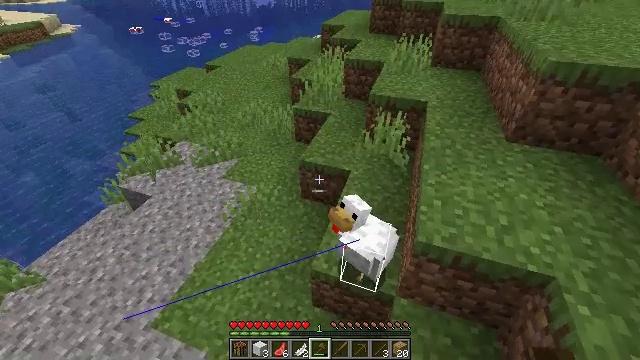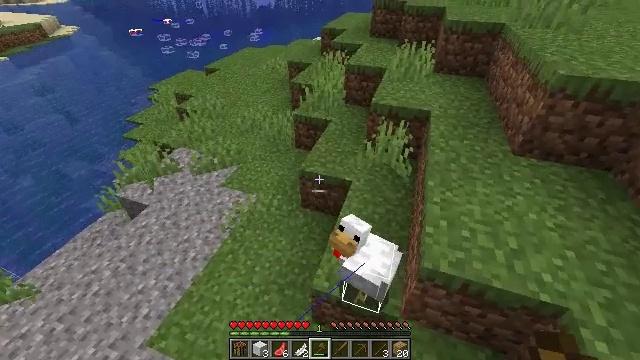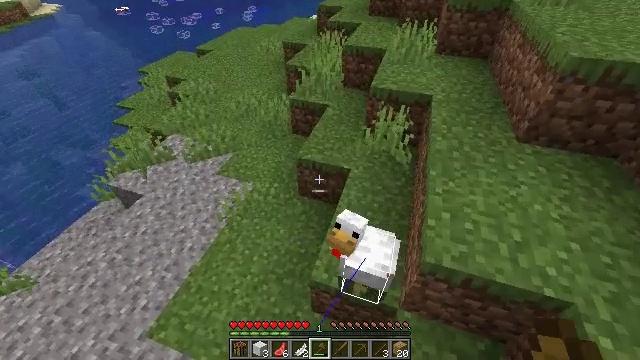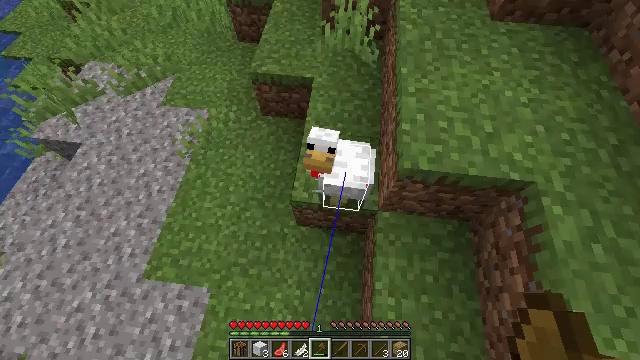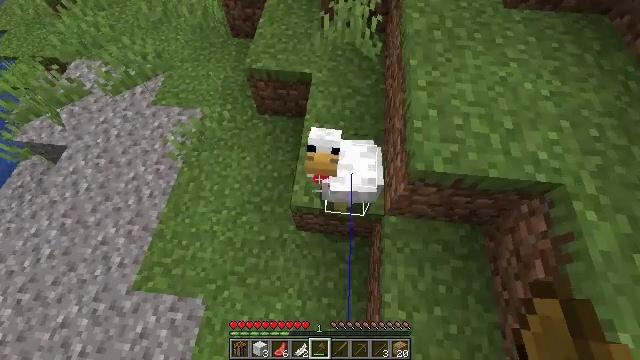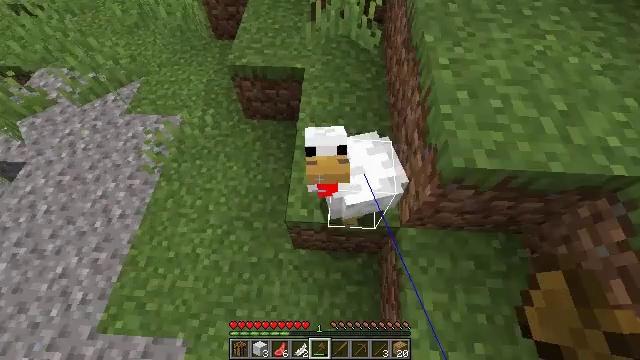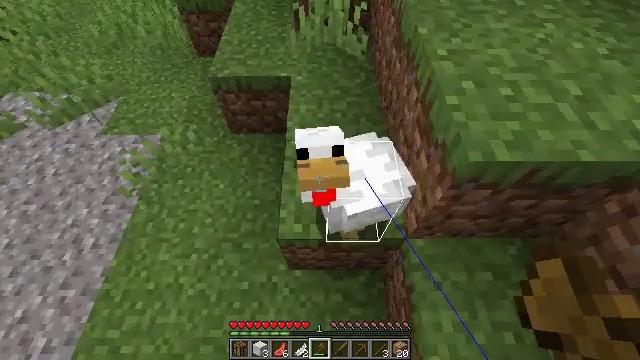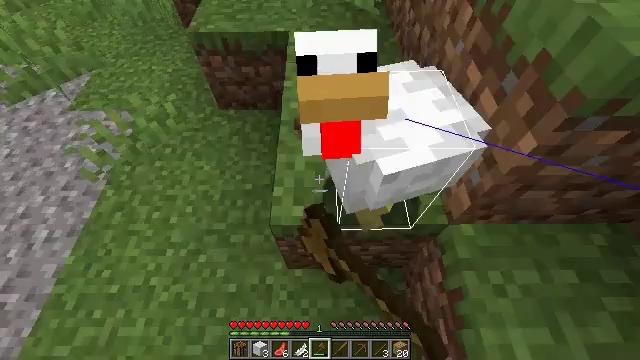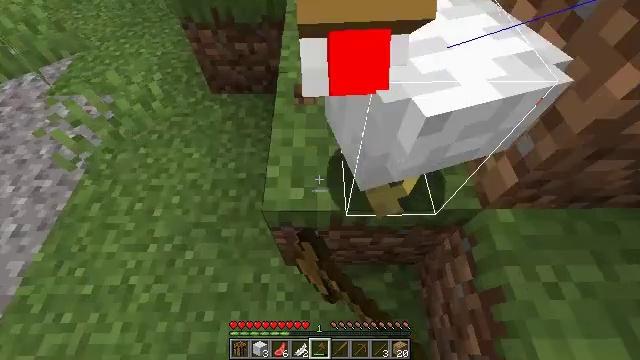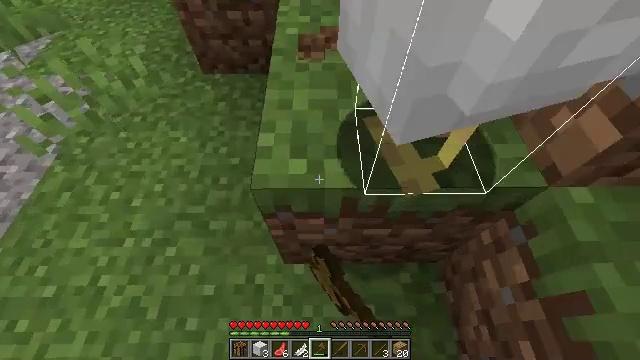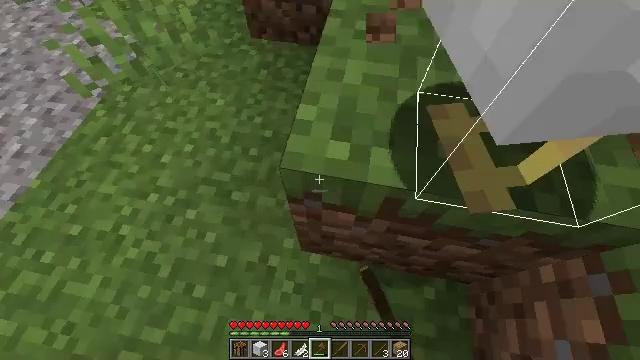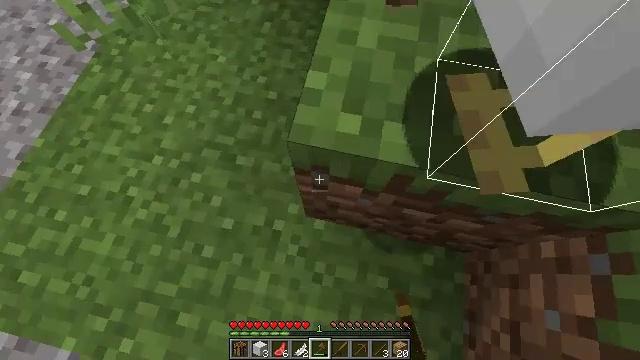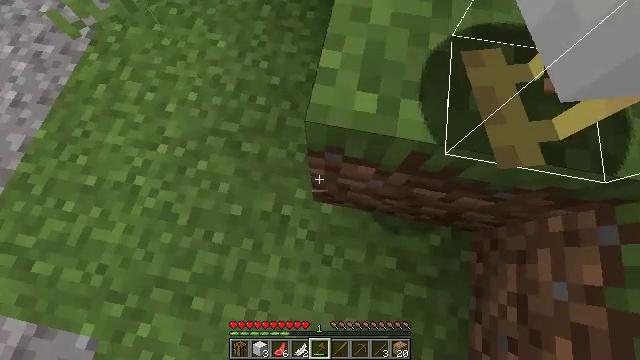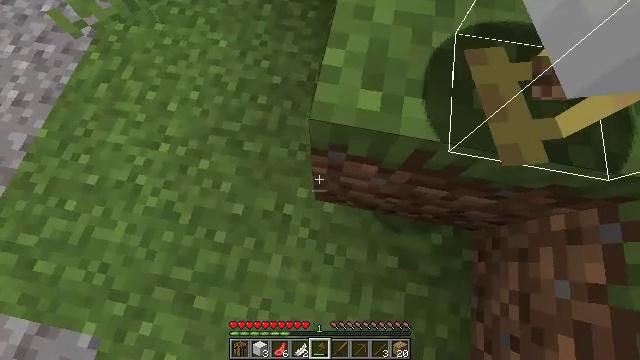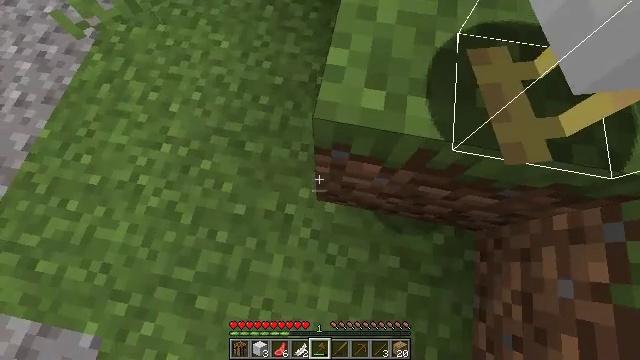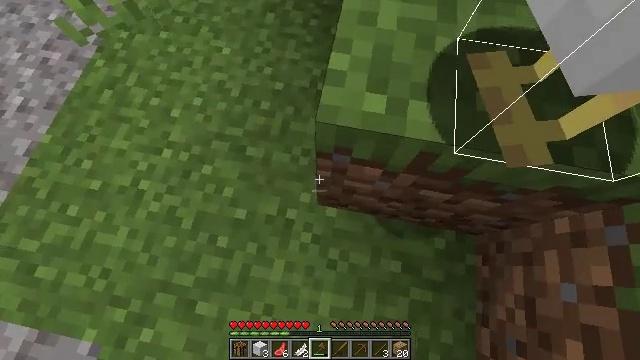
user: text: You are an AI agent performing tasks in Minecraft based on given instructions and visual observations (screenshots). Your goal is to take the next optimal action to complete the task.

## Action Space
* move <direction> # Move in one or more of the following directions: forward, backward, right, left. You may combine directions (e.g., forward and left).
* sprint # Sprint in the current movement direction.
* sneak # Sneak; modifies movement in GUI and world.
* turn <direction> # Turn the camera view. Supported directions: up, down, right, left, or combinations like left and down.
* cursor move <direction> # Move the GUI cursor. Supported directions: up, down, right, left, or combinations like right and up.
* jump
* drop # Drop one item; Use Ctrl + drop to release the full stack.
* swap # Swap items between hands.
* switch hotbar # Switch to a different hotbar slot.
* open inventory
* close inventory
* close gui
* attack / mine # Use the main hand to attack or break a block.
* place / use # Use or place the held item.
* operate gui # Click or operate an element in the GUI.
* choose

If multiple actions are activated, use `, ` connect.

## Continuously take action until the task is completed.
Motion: motion action
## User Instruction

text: Kill the chicken.
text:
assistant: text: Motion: move forward
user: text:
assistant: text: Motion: move forward, turn down
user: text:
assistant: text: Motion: turn right and down
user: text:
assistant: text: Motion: no_op
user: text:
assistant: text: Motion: turn right and up
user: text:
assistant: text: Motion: turn right and up, attack / mine
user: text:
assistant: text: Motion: attack / mine
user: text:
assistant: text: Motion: attack / mine
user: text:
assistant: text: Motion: attack / mine
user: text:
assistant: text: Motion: turn left and down
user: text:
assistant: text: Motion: turn left and down
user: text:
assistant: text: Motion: turn right and down
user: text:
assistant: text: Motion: no_op
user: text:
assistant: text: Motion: no_op
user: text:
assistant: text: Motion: turn up
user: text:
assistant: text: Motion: turn right and up
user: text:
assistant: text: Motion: turn right and up
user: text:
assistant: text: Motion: turn right and up
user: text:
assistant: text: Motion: turn right and up
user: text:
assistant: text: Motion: turn right and up
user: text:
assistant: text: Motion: turn right and up
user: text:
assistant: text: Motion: no_op
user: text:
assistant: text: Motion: no_op
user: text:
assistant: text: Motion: no_op
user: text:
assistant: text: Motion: no_op
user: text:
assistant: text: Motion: no_op
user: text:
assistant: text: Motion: turn right and up
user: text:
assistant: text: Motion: attack / mine
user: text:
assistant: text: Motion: attack / mine
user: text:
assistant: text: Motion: attack / mine